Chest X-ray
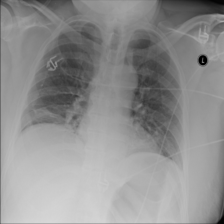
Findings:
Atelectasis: negative
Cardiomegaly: negative
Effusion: negative
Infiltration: negative
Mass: negative
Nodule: negative
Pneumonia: negative
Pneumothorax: negative
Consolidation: negative
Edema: negative
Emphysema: negative
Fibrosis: negative
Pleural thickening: negative
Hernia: negative